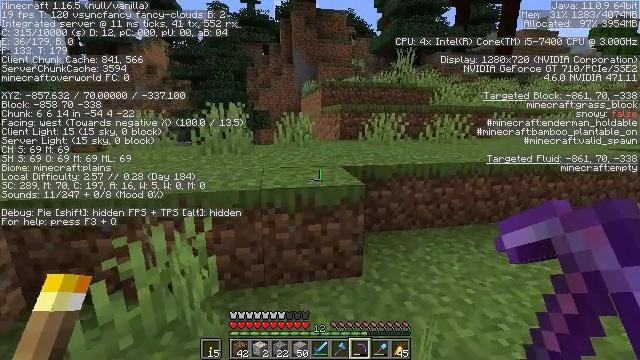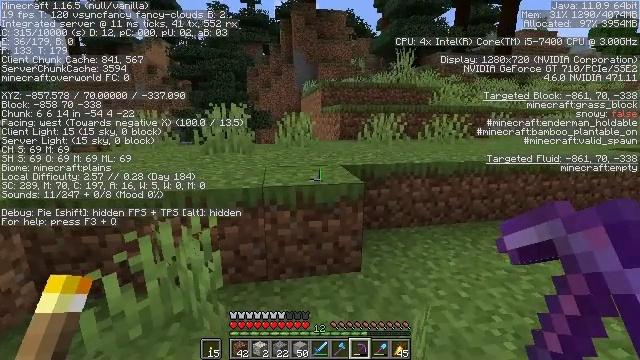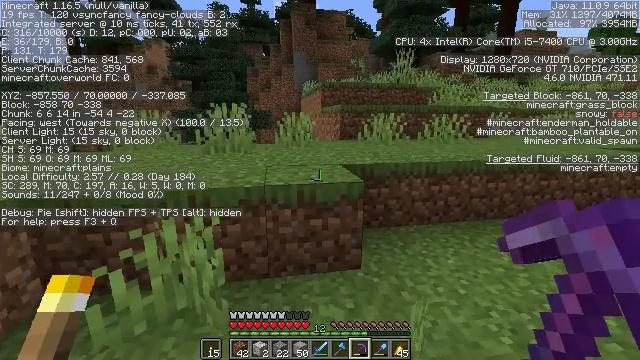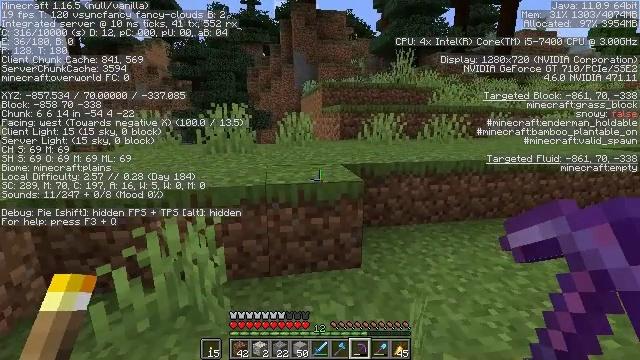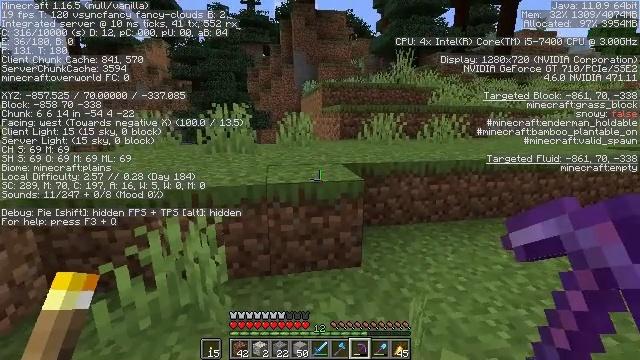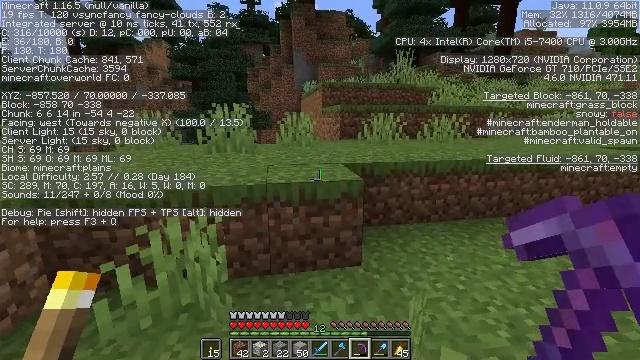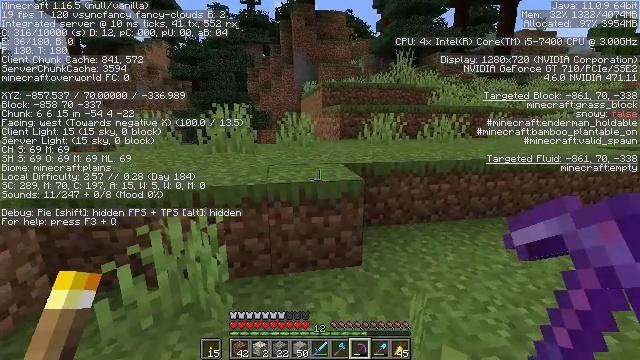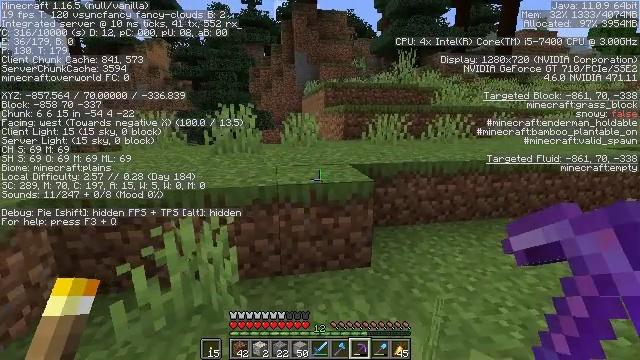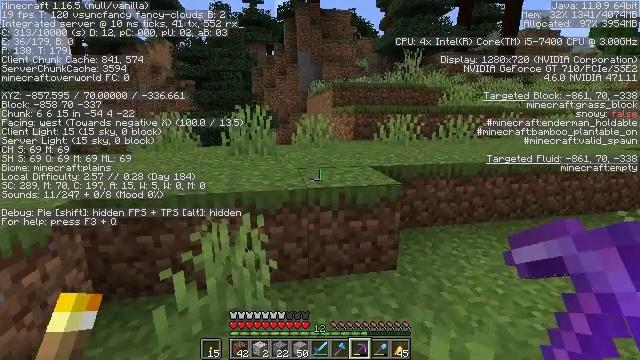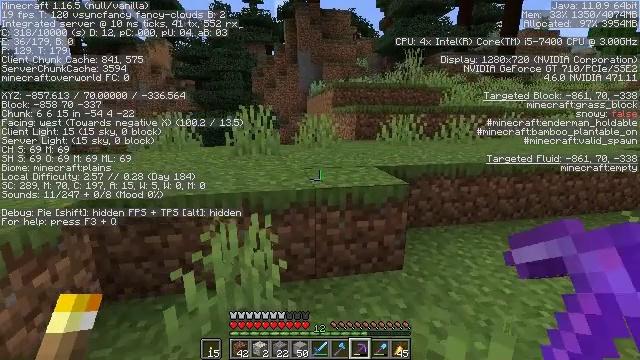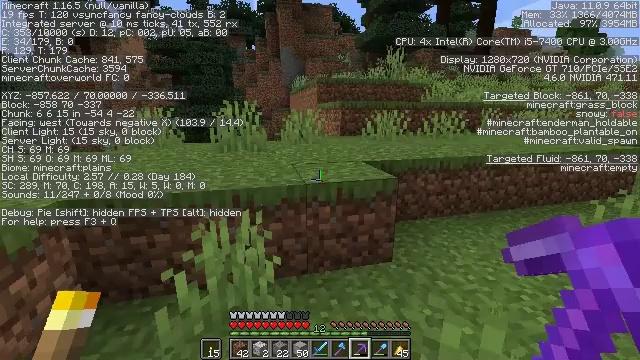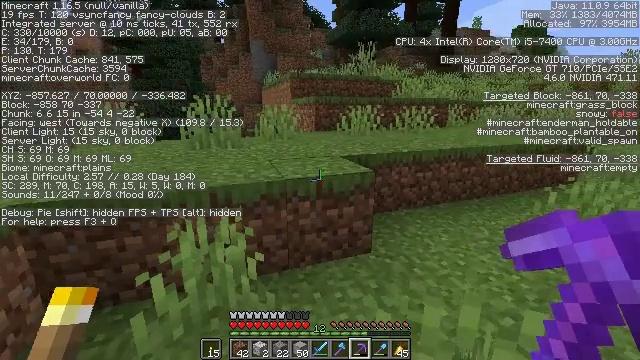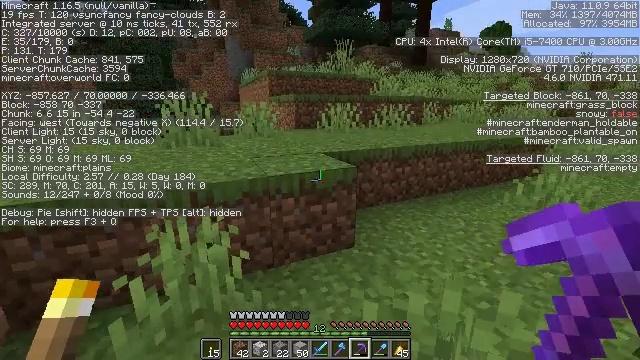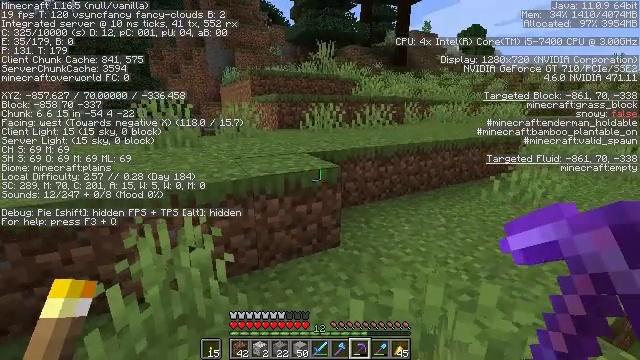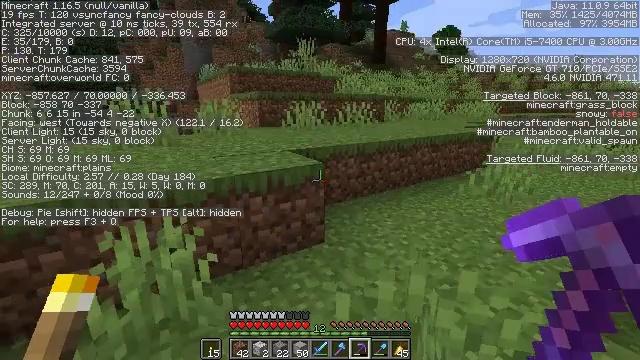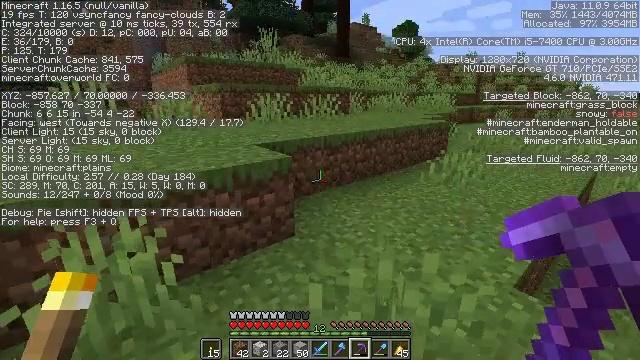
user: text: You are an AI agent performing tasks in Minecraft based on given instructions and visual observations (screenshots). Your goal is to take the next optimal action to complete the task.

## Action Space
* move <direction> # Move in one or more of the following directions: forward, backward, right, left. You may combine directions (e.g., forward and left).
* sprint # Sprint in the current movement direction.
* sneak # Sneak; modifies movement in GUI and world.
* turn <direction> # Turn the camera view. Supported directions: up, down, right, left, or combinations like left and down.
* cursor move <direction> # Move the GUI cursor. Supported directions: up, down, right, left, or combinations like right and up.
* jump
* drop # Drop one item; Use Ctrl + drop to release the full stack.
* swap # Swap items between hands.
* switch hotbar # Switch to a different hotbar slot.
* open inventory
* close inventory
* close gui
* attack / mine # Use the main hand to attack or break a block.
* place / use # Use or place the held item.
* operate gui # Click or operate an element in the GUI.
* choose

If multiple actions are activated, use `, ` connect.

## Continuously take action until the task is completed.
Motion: motion action
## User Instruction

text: Mine grass block from the ground.
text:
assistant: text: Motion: no_op
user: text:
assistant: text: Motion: no_op
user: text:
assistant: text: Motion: no_op
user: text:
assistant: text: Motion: no_op
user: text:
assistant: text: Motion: no_op
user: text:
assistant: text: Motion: move left
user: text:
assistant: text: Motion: move left
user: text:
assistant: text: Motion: move left
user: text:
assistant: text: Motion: no_op
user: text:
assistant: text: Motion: turn right
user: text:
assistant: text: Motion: turn right
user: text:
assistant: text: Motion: turn right
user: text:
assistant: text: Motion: turn right
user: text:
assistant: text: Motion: turn right
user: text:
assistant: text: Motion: turn right and down
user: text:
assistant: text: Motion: turn right and down
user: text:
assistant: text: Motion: turn right and down
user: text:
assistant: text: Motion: turn right
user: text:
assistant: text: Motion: turn right
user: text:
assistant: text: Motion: no_op
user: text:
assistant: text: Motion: no_op
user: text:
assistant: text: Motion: no_op
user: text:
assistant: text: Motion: no_op
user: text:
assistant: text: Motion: no_op
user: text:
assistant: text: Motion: no_op
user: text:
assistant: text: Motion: no_op
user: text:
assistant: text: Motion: no_op
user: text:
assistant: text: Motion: turn up
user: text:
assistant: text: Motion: turn right
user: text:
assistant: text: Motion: no_op